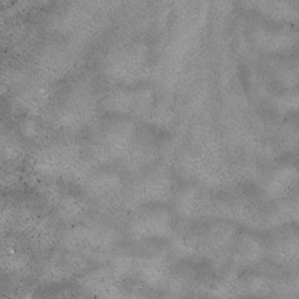
Label: non_frost